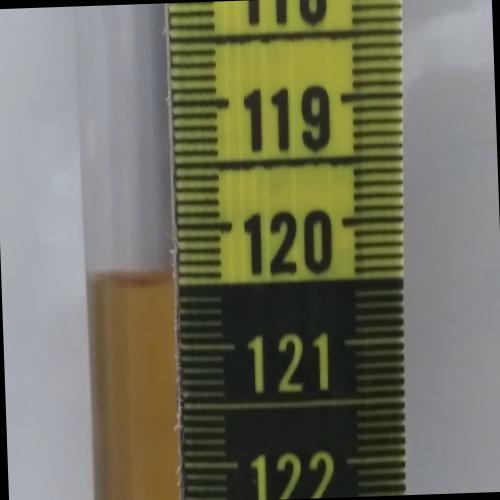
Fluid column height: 120.5 cm